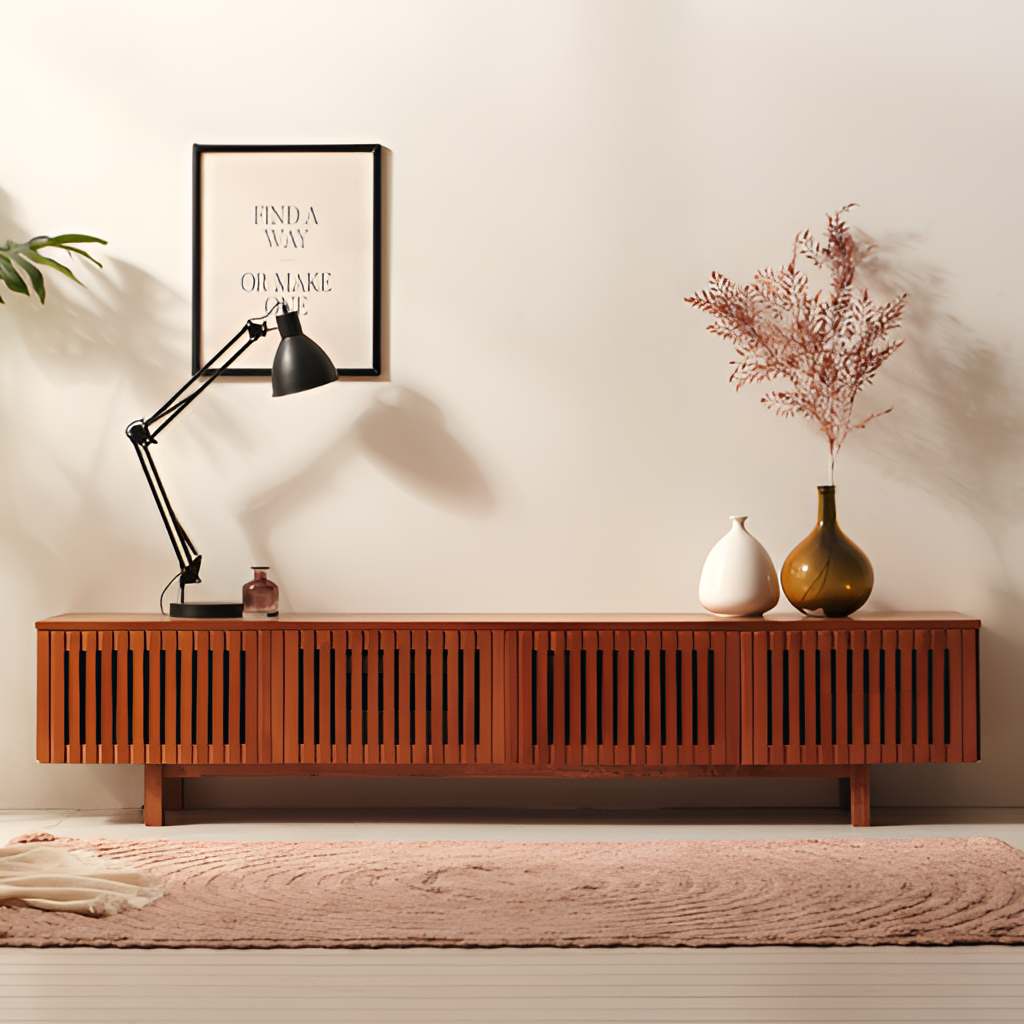
living room, wood sideboard, fabric flooring, with woven pattern, cream paint wallpaper, with solid pattern, contemporary